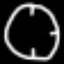
Label: clock